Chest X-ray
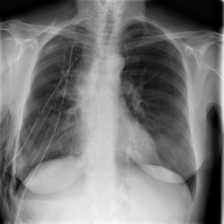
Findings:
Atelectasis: negative
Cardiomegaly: negative
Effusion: negative
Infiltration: negative
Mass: negative
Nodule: negative
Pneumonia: negative
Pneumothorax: positive
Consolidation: negative
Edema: negative
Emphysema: positive
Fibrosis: negative
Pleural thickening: negative
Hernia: negative